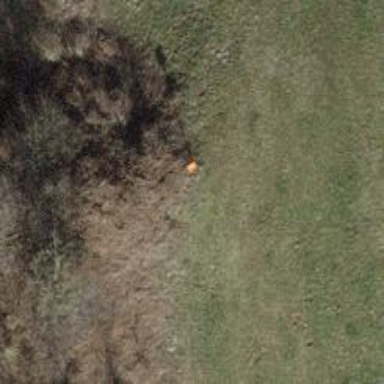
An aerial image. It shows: Aerial marker.